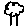
Label: tree